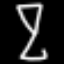
Label: hourglass